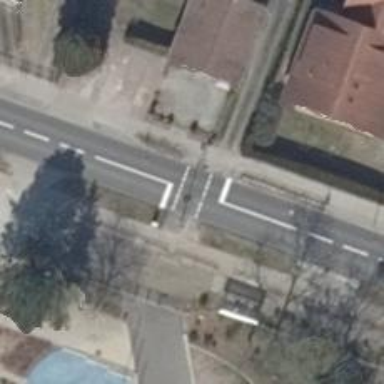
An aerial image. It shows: Road crossing with traffic signals.